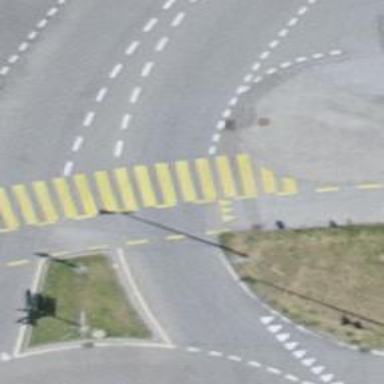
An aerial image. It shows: Tertiary road with asphalt surface.